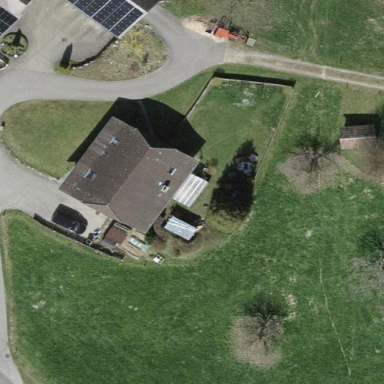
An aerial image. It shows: Detached building.